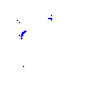
Particle: proton